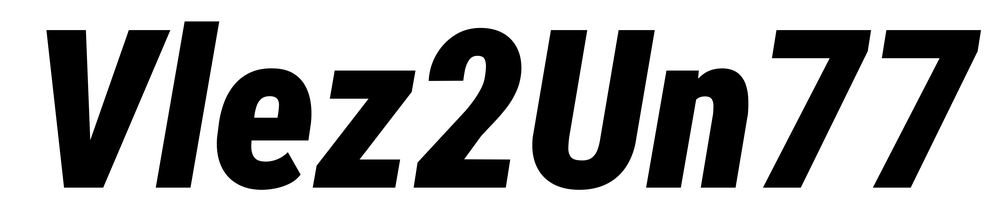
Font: Roboto-Italic_Condensed_Black_Italic